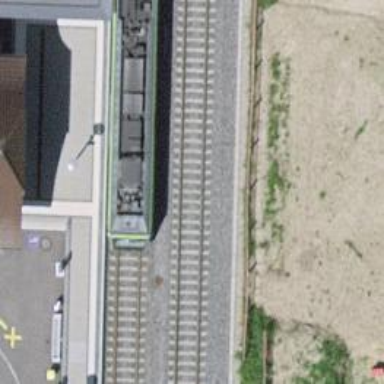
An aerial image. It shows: Public transport stop position.